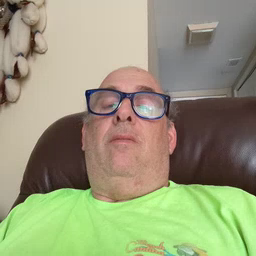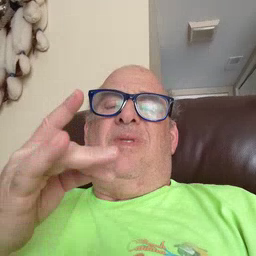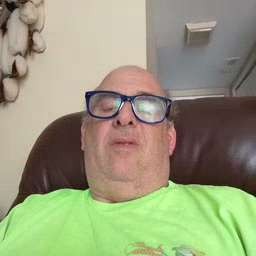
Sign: sticky